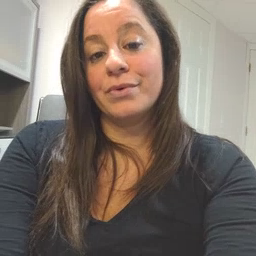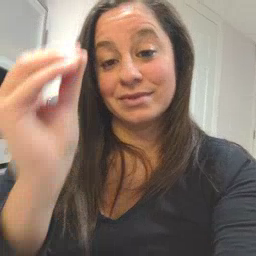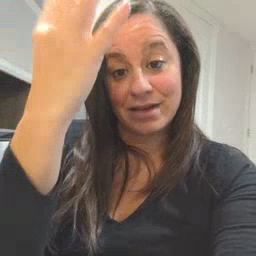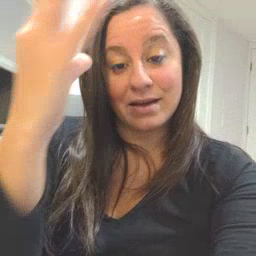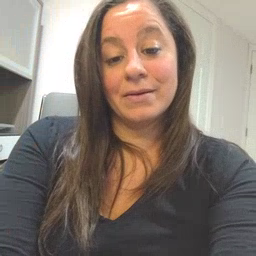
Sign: sun